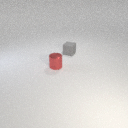
small red metal cylinder to the left of small gray rubber cube